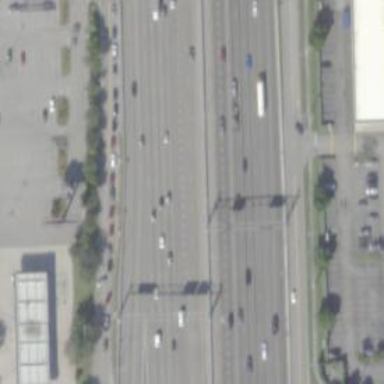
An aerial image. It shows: Asphalt motorway.